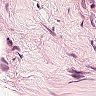
Metastatic tissue present: no